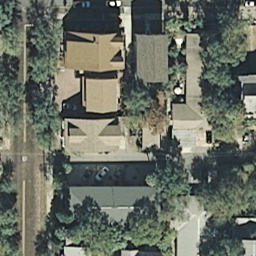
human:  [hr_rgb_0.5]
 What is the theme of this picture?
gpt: medium residential